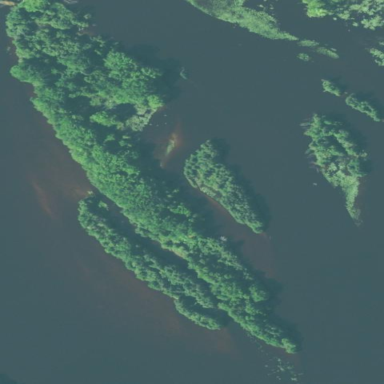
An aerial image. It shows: Islet.